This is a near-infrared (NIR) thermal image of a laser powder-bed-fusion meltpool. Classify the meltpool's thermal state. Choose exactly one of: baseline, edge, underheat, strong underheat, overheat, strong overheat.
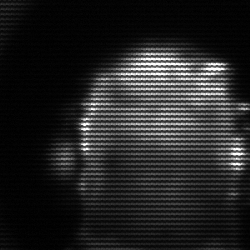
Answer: baseline